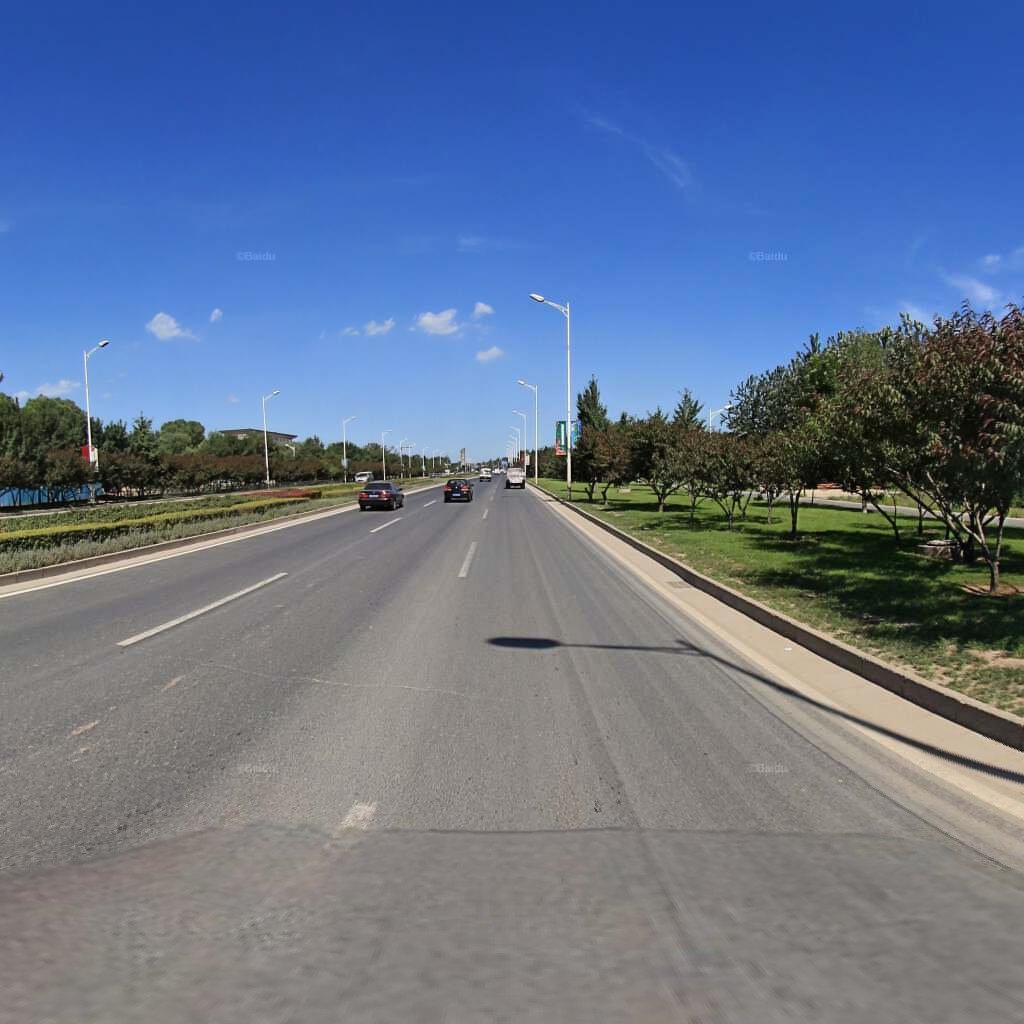
Region: Haidian
Road damage annotations: transverse crack